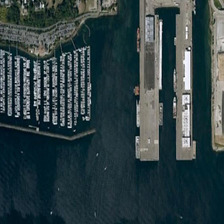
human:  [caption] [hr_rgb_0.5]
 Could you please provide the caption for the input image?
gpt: many boats are in a port near a parking lot and many green trees .

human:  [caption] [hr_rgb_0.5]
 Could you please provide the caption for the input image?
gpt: many boats are in a port near a parking lot and many green trees .

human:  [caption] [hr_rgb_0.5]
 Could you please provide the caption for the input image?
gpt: many boats are in a port near a parking lot and many green trees .

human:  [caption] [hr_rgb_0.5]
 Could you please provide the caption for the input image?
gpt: many boats are in a port near a parking lot and many green trees .

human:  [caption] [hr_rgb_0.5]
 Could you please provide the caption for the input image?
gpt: many boats are in a port near a parking lot and many green trees .